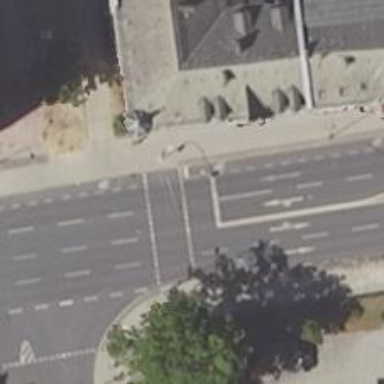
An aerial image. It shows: Road with traffic signals.